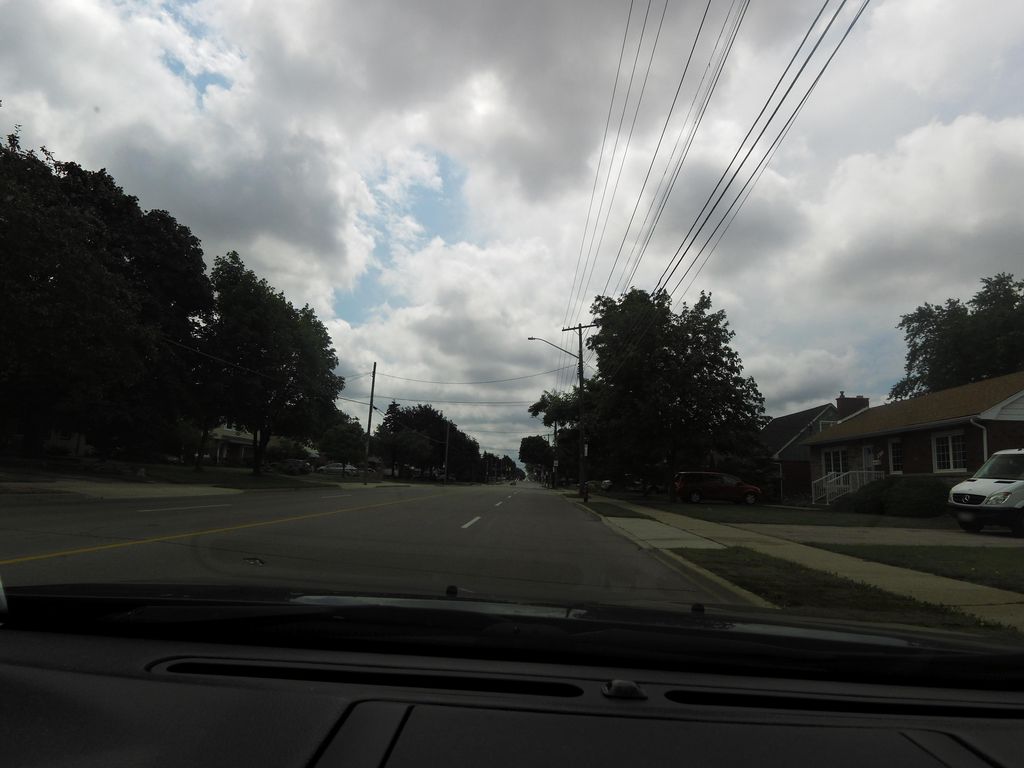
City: hamilton